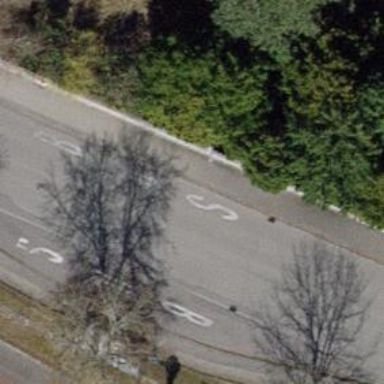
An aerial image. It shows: Public transport stop position.